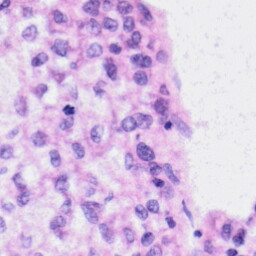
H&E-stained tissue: Liver